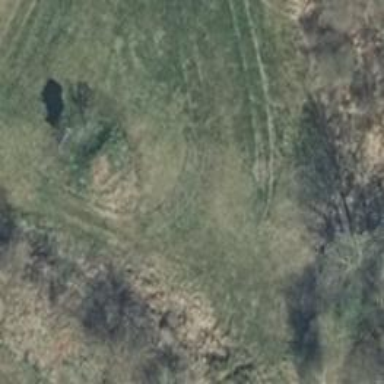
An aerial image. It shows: Track road with grass surface.